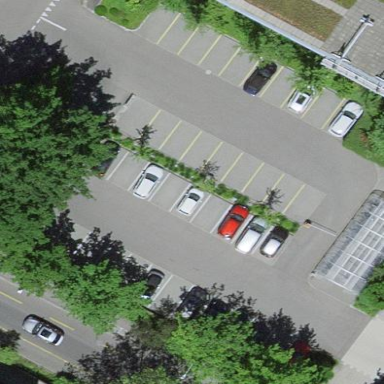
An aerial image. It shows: Parking area with surface.